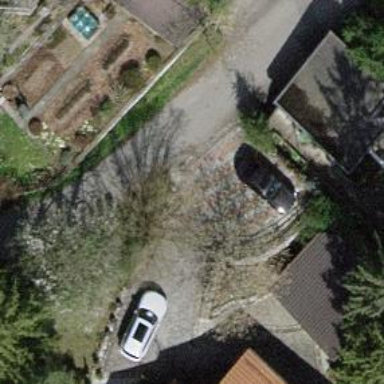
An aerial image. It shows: Residential road.